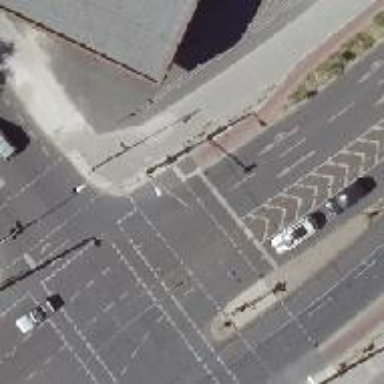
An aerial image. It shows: Road with traffic signals.